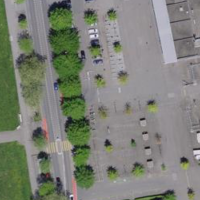
EUNIS habitat code: 53
Species observed at this site:
Noccaea montana
Carpinus betulus